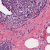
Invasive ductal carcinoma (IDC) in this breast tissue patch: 0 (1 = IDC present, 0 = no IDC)